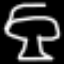
Label: mushroom